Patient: sex M, age 34
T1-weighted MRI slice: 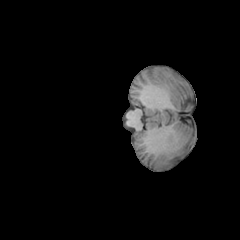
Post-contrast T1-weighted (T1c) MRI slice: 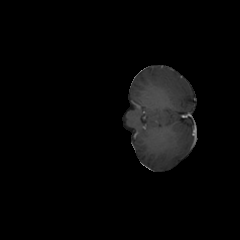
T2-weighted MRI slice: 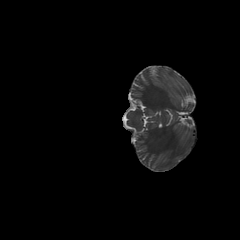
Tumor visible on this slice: no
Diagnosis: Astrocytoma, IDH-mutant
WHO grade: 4